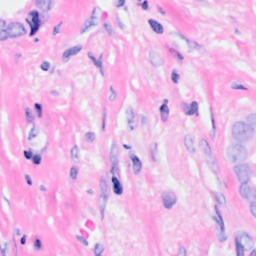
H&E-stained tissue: Breast